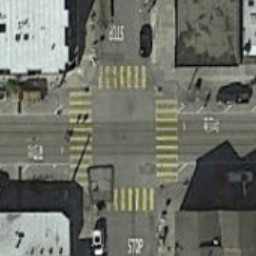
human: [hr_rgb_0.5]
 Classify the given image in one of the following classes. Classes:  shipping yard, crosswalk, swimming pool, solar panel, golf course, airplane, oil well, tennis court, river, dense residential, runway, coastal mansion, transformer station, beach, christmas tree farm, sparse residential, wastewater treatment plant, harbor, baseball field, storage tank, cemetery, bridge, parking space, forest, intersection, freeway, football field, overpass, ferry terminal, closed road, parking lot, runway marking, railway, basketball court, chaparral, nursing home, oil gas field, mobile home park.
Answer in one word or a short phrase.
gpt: crosswalk